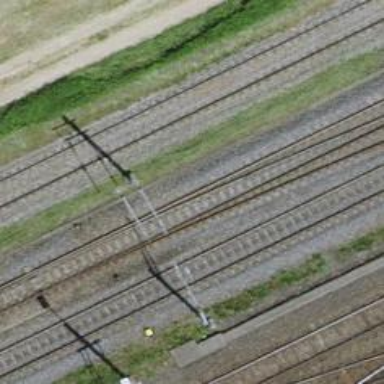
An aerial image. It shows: Railway switch.